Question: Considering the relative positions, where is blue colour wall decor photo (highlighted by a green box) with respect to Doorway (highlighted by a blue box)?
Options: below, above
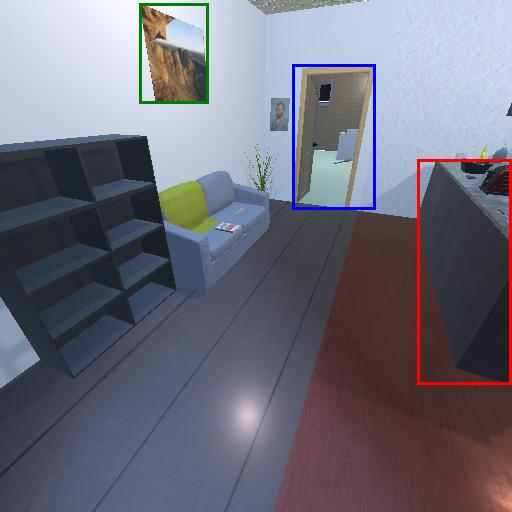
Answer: below